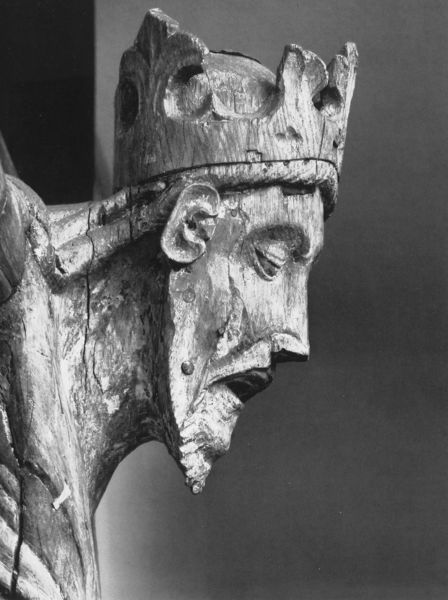
Titel: Kruzifixus aus Bockhorst
Institution: Münster, Westfälisches Landesmuseum für Kunst und Kulturgeschichte
Schlagwörter: kopf, mann, holz, mund, nase, ohr, schwarz, blick, bart, augen, gesicht, haupt, portrait, gotik, krone, ohren, skulptur, statue, relief, könig, detail, nagel, foto, kreuz, schwarzweiß, schnitzerei, jesus, kreuzigung, mittelalter, gekreuzigt, warze, schnizerei, korf, mittlalter